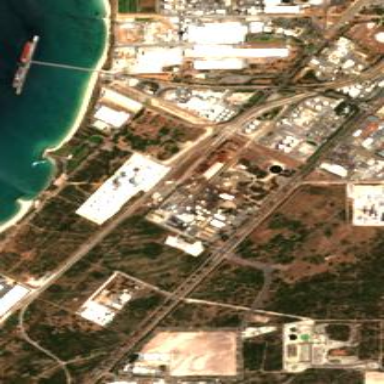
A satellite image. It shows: Industrial area with refinery.